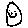
Label: smiley face